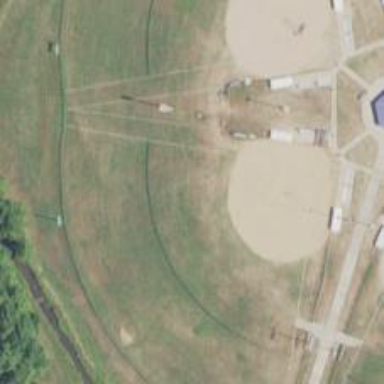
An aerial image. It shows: Baseball pitch for leisure and sports activities.